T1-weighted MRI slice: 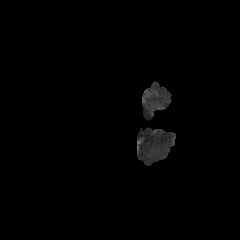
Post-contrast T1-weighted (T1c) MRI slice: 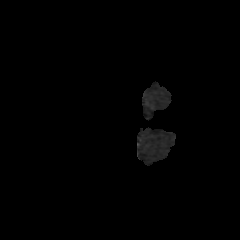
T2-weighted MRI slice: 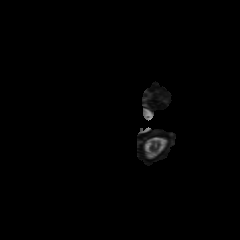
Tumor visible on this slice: no